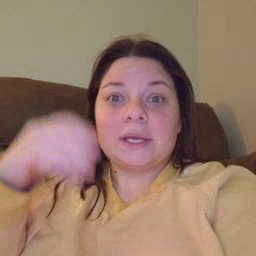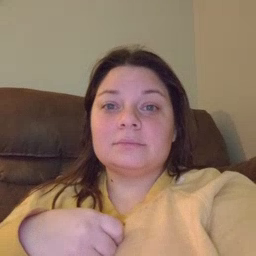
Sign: tree